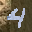
Label: 4